RGB frame:
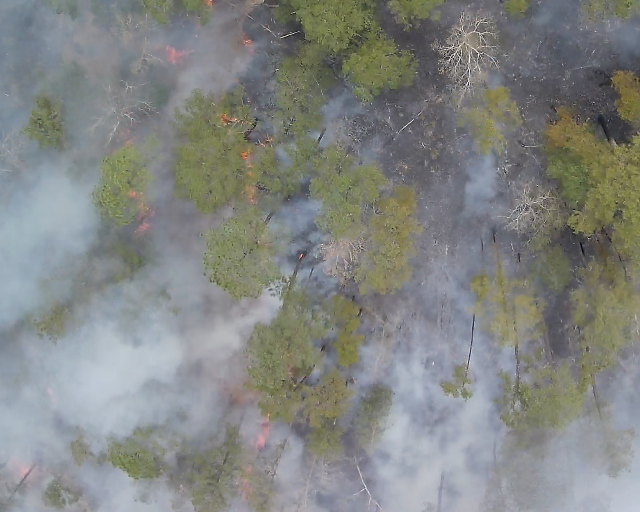
Thermal frame:
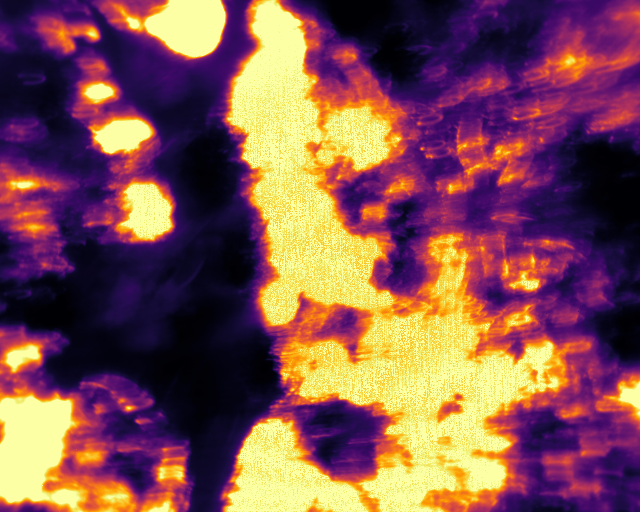
Captured: 2026-02-26 03:09:58
Pixels at or above 80 °C: 183795 (fraction of frame: 0.5609)